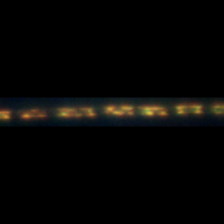
Taxon: Chaetoceros
Group: Diatoms